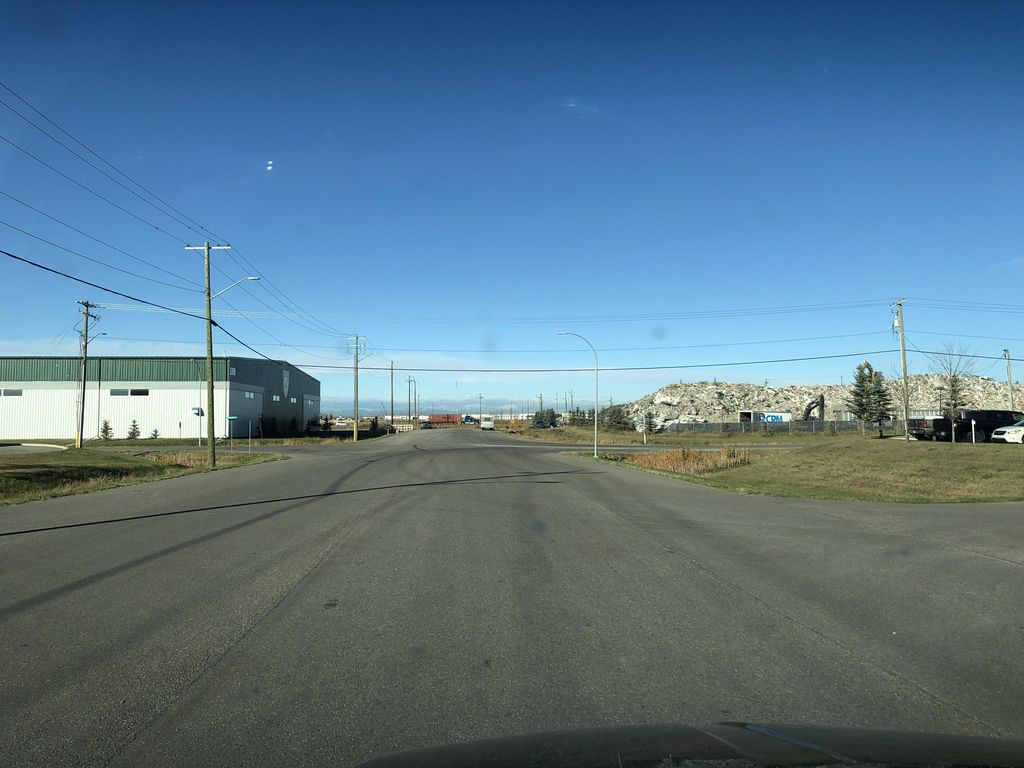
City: calgary